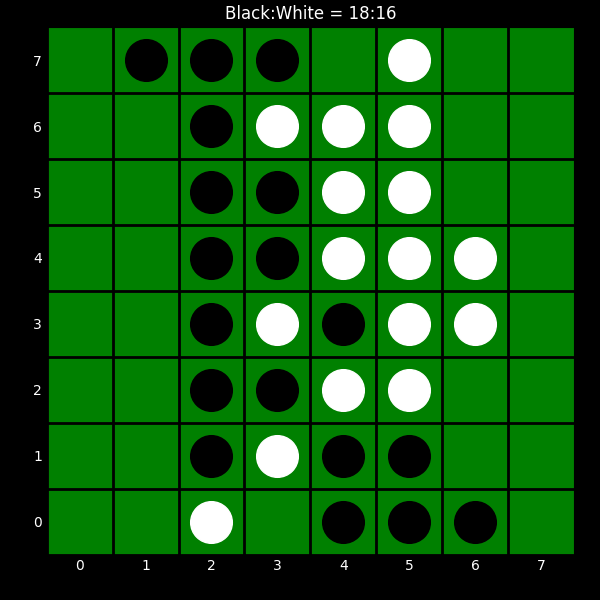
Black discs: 18
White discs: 16